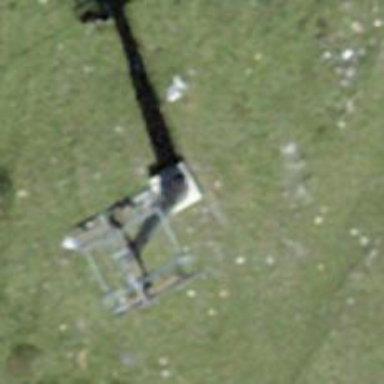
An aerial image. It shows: Pylon used for aerialway.